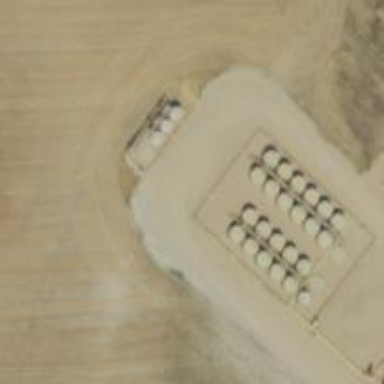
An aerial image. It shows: Storage tank that is man-made.